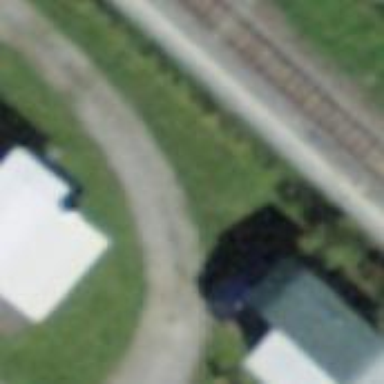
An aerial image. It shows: Alleyway designated as service road.